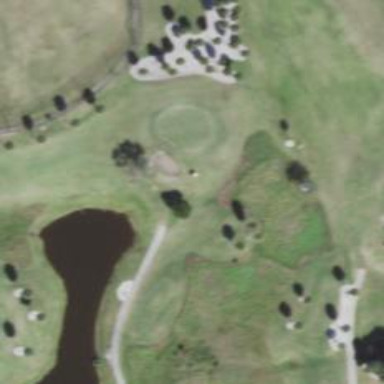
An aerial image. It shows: Golf tee.